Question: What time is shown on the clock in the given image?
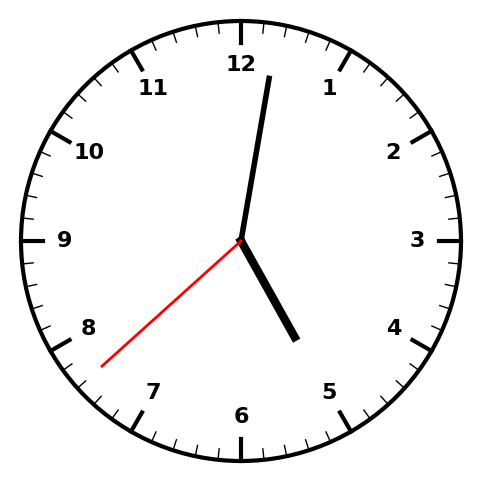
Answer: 05:01:38